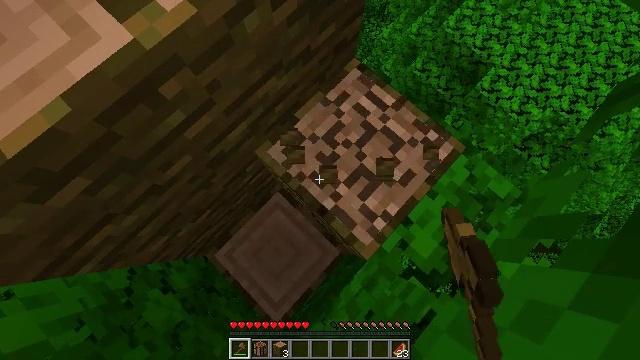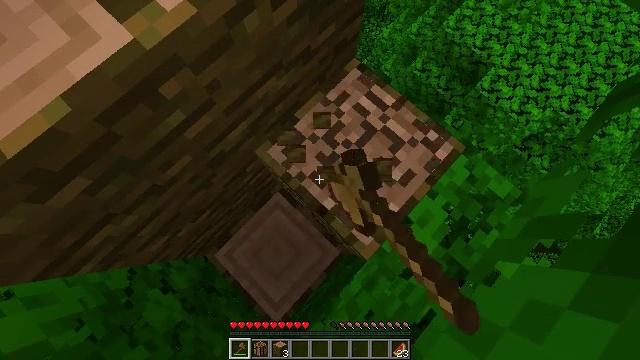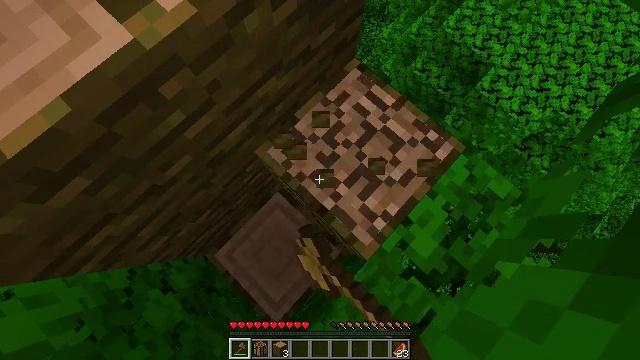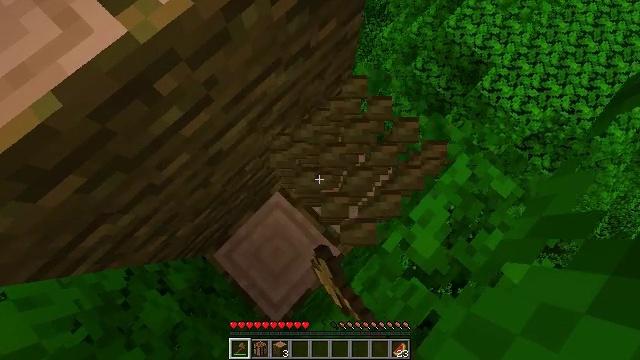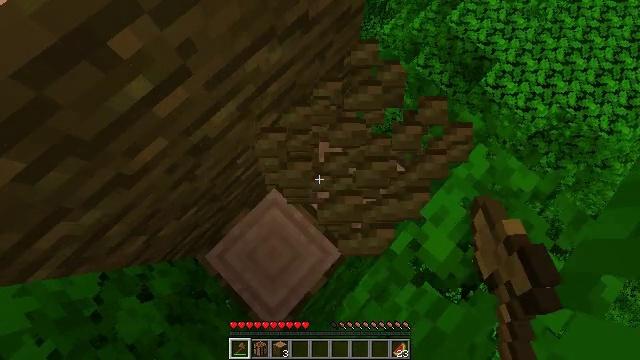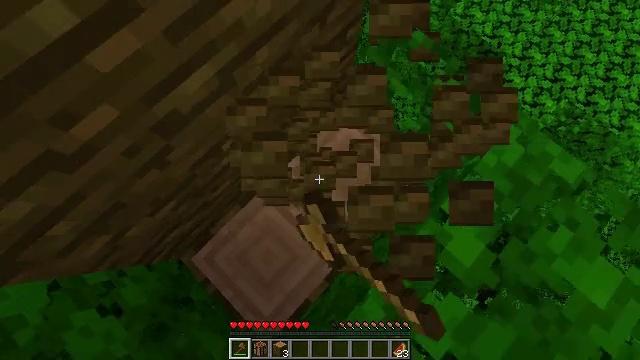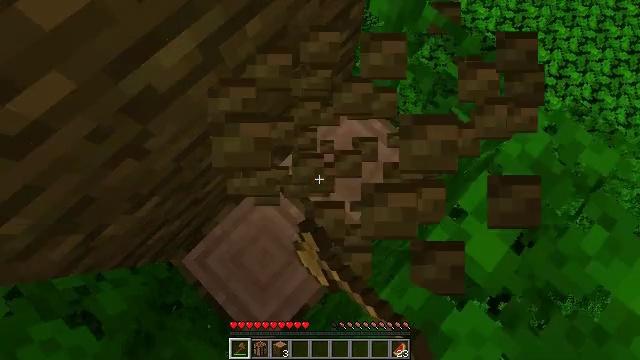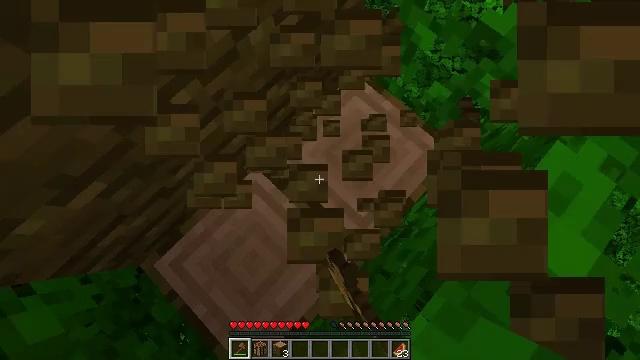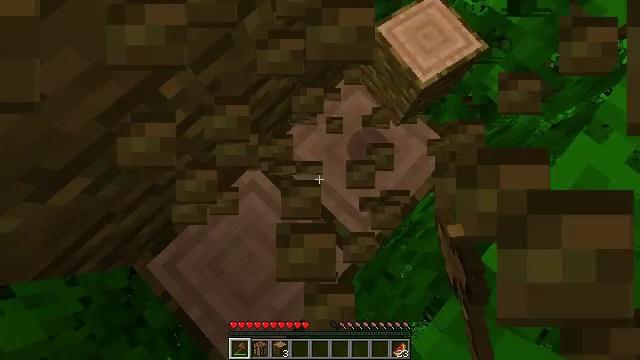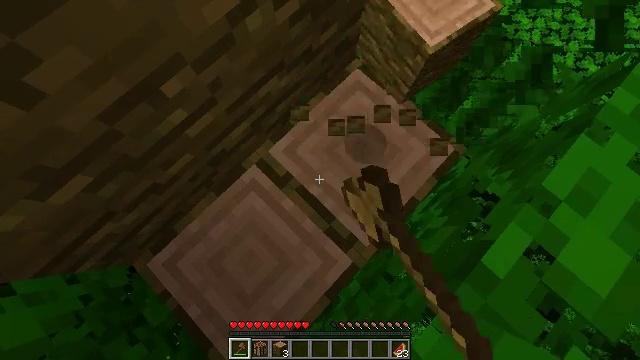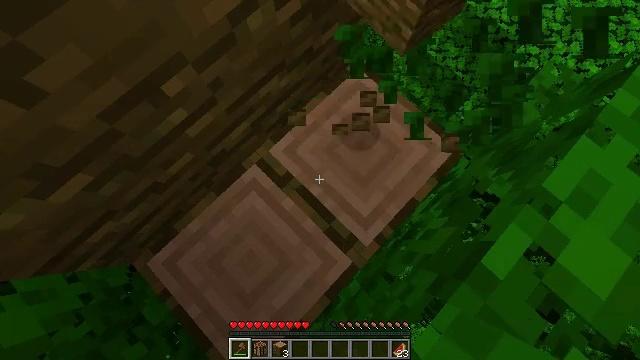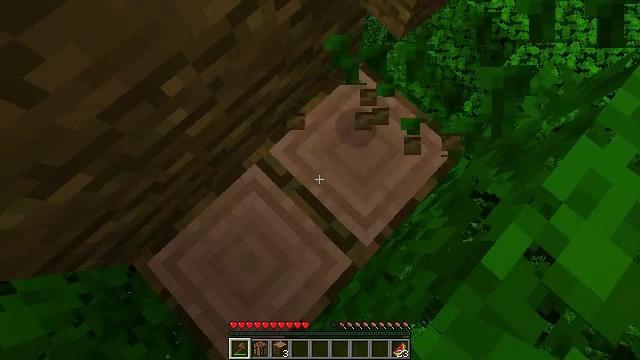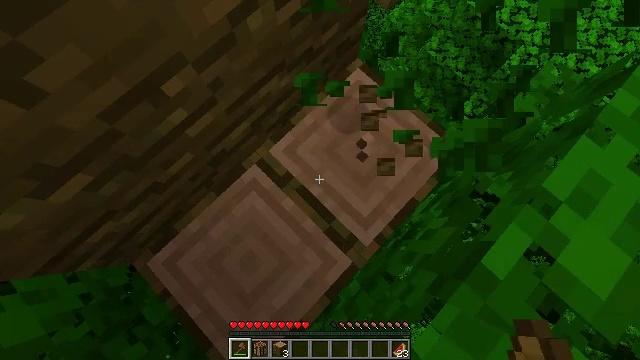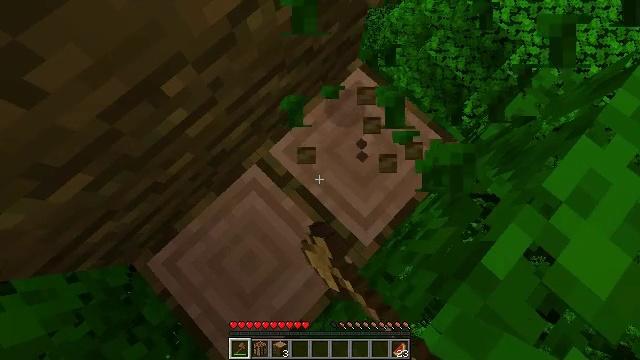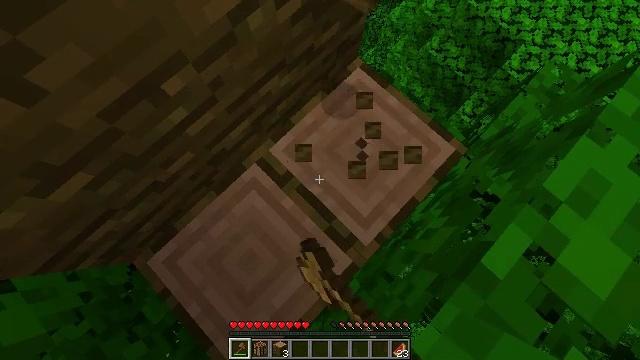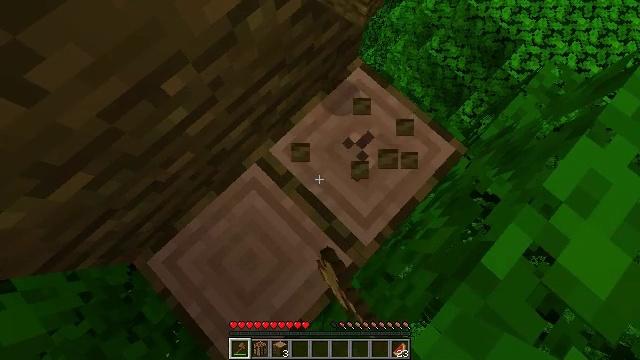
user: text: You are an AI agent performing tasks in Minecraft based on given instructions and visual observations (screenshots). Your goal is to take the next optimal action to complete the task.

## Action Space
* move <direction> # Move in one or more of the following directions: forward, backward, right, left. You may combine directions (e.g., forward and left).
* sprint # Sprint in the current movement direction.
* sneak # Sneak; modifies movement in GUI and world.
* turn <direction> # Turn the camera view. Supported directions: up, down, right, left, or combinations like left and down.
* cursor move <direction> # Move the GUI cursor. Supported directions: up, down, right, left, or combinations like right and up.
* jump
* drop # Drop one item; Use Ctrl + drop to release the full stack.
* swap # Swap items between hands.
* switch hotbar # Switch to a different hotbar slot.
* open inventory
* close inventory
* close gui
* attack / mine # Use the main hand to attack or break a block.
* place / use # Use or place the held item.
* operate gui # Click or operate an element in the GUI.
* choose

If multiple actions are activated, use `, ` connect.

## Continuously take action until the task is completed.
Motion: motion action
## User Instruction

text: Chop down a jungle log from the jungle tree.
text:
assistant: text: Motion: attack / mine
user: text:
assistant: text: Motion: attack / mine
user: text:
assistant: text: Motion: attack / mine
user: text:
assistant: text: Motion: attack / mine
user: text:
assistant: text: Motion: attack / mine
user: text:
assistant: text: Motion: attack / mine
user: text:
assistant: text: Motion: attack / mine
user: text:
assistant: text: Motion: attack / mine
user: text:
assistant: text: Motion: attack / mine
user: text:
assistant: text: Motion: attack / mine
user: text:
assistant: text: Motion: attack / mine
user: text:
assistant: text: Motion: attack / mine
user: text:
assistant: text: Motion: attack / mine
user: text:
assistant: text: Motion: attack / mine
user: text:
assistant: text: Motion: attack / mine
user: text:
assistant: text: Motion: attack / mine
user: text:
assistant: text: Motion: attack / mine
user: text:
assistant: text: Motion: attack / mine
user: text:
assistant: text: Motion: attack / mine
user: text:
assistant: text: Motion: attack / mine
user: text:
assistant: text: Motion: attack / mine
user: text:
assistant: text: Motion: attack / mine
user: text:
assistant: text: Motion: attack / mine
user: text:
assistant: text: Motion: attack / mine
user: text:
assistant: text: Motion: attack / mine
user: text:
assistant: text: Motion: attack / mine
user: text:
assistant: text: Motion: attack / mine
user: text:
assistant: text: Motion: attack / mine
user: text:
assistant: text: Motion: attack / mine
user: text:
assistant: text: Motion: attack / mine